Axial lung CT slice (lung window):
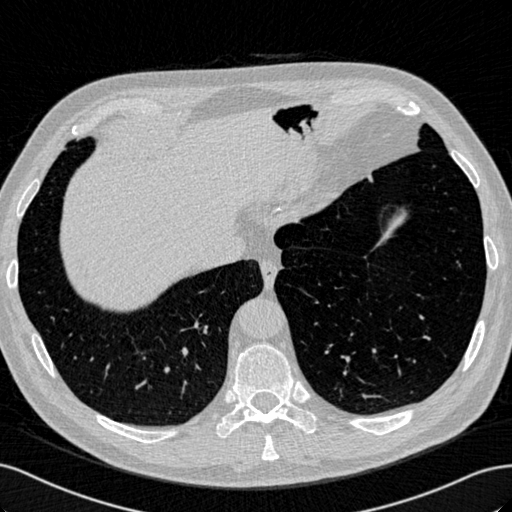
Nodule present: no